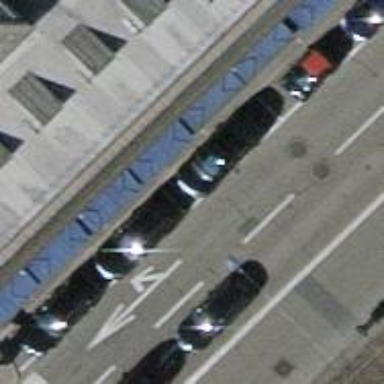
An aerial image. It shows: Parking lane designated for parking.